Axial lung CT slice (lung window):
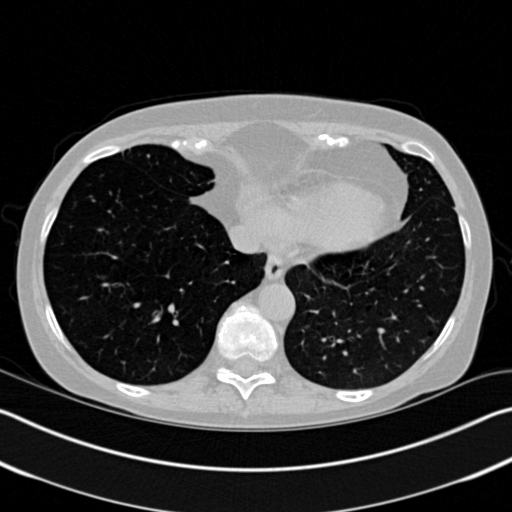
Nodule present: no